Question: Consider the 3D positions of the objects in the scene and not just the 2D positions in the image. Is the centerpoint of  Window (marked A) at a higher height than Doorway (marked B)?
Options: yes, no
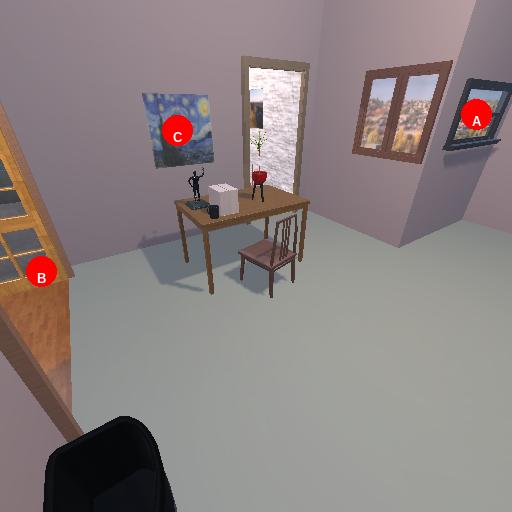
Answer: yes